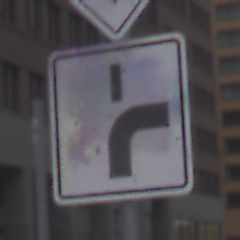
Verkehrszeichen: VerlaufVorfahrtsstrasse8
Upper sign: Vorfahrtsstrasse
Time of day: MorningAfternoon
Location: Outdoor (Urban)
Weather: Overcast
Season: NotSpecified
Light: Natural